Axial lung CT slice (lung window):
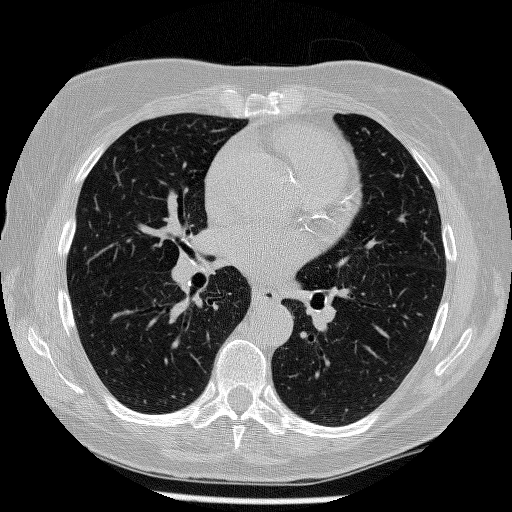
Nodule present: no